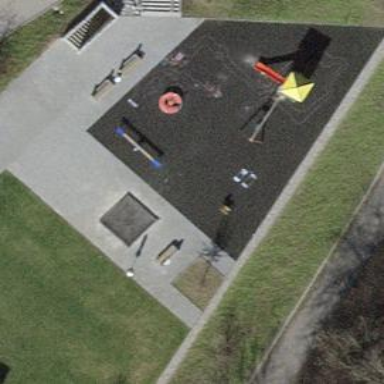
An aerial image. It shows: Springy playground.